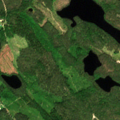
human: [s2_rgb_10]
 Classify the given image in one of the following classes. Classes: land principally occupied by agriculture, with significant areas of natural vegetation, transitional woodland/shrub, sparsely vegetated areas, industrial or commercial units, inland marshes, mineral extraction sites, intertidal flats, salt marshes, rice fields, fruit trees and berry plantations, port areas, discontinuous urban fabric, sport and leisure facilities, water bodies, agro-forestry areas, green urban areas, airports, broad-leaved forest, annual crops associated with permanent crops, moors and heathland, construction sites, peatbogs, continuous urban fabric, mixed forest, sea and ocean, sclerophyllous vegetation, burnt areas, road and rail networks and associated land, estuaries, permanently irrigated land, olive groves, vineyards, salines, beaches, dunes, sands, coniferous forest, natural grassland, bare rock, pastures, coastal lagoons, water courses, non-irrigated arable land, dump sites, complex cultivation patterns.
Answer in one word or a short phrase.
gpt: coniferous forest, mixed forest